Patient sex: F
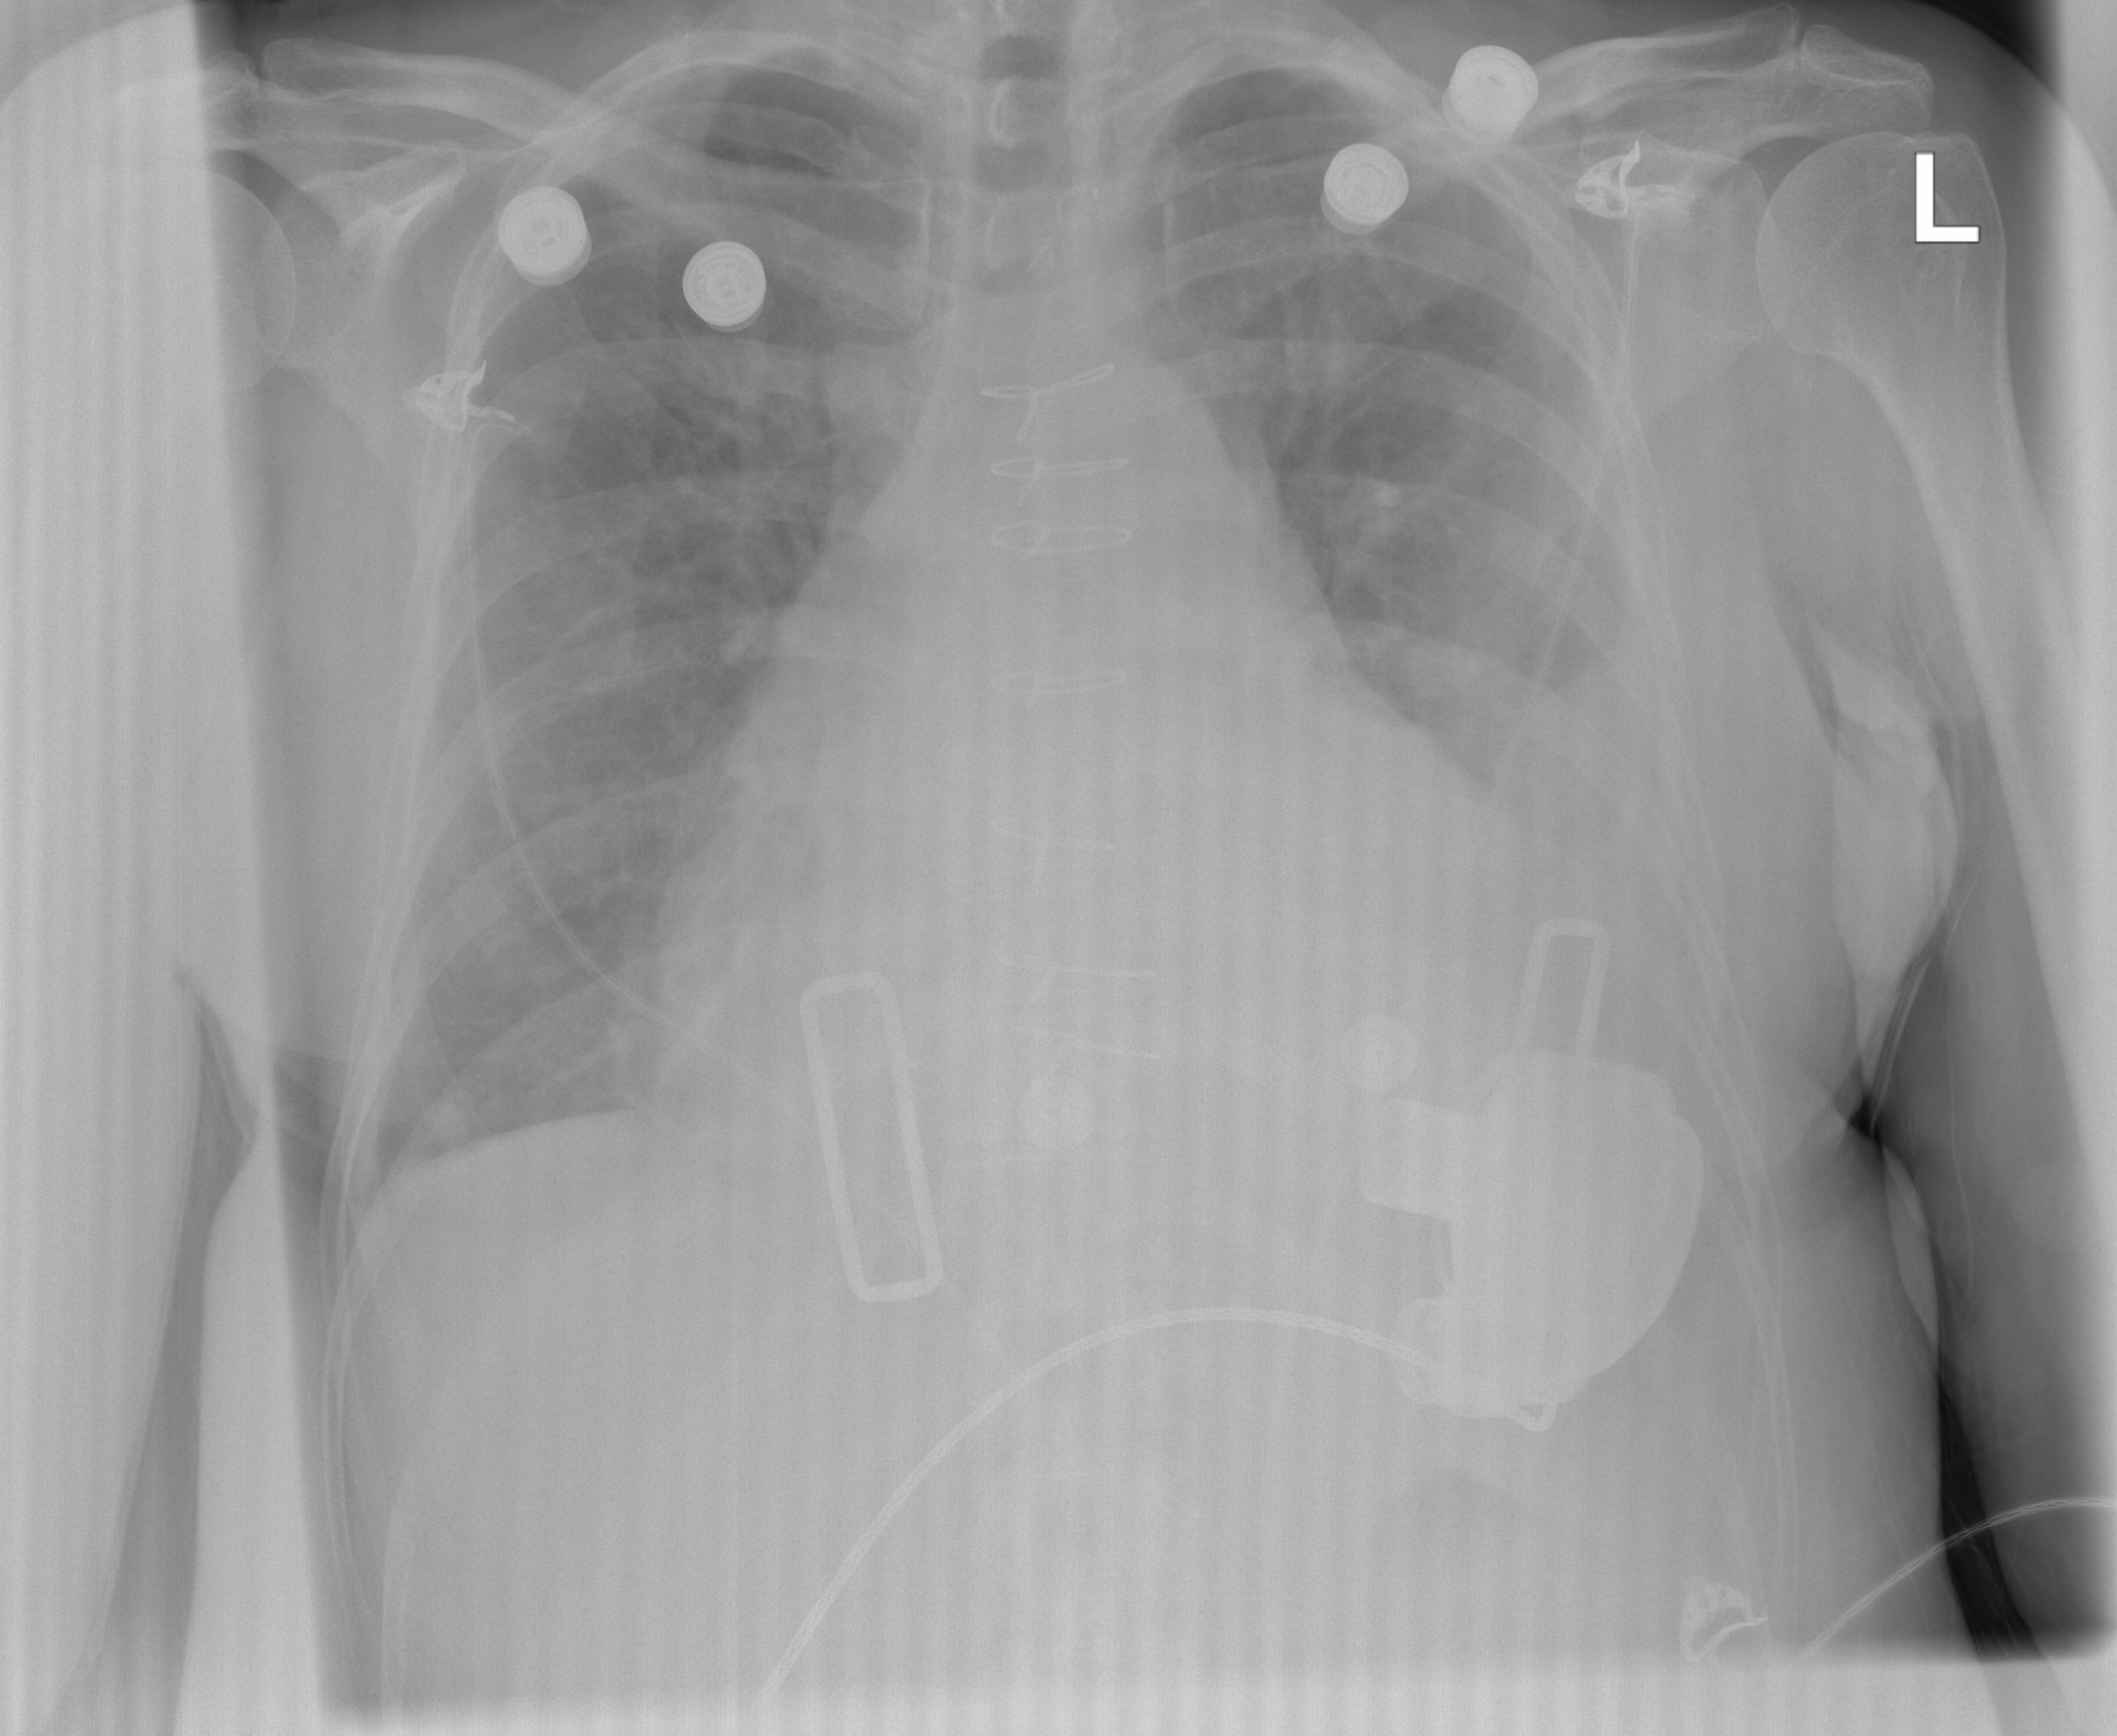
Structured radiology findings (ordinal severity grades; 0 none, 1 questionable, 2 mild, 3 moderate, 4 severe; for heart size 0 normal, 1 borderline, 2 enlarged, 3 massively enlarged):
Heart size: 3
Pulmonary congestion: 2
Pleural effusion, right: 2
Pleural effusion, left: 2
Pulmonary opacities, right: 0
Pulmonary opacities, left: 0
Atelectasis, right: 2
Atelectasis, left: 2